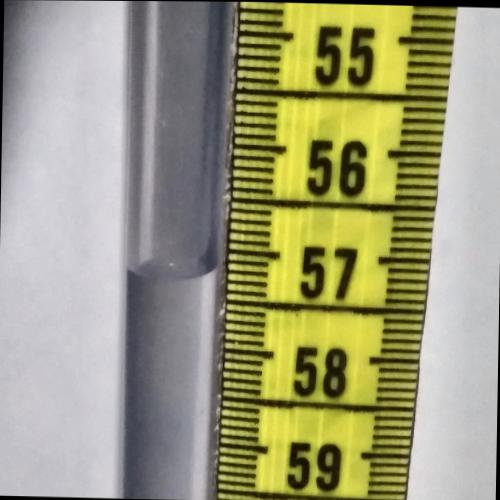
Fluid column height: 57.2 cm